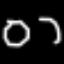
Label: octagon